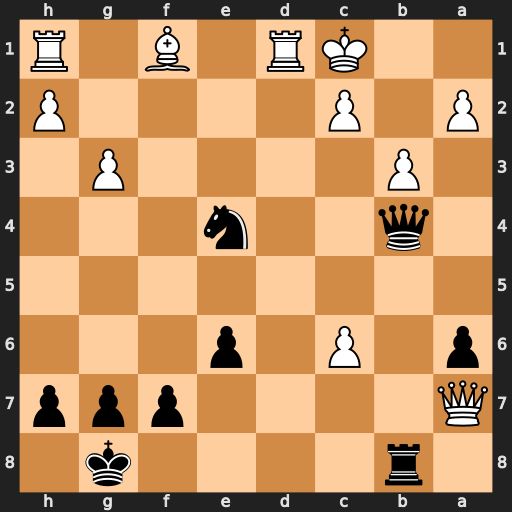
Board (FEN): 1r4k1/Q4ppp/p1P1p3/8/1q2n3/1P4P1/P1P4P/2KR1B1R
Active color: b
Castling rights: -
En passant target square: -
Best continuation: Qa3+ Kb1 Nc3+ Ka1 Qxa2#